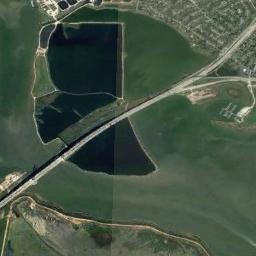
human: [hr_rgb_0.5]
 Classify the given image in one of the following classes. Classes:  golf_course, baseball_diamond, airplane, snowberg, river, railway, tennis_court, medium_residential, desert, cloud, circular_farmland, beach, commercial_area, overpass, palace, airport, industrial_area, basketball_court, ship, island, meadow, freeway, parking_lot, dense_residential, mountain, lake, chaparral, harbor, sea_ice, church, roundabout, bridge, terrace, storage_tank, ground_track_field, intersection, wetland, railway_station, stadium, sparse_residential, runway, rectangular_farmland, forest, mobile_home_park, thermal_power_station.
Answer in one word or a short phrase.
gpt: bridge